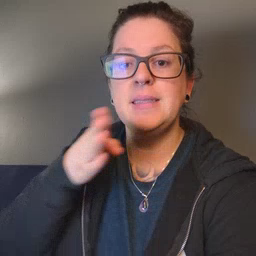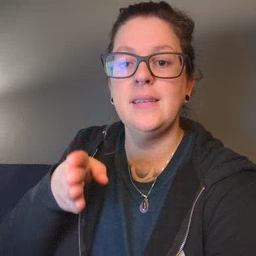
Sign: beside